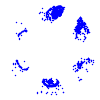
Particle: pion